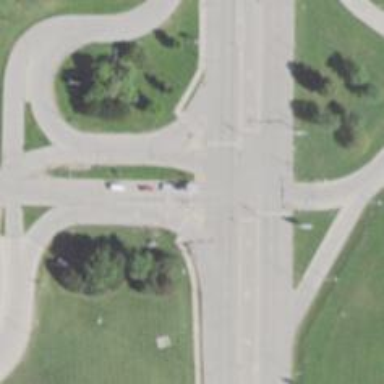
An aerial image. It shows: Traffic island located on footway.